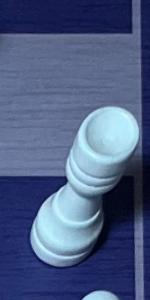
Label: Rook_White